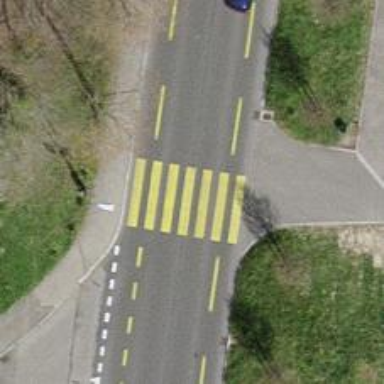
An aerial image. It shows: Pedestrian crossing with zebra markings on footway.